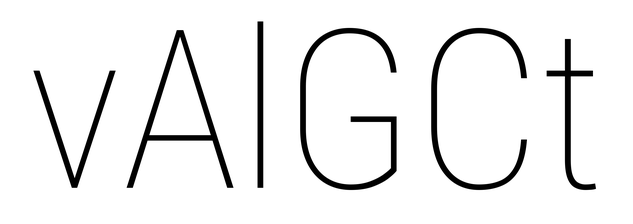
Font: Roboto_Condensed_Thin